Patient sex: F
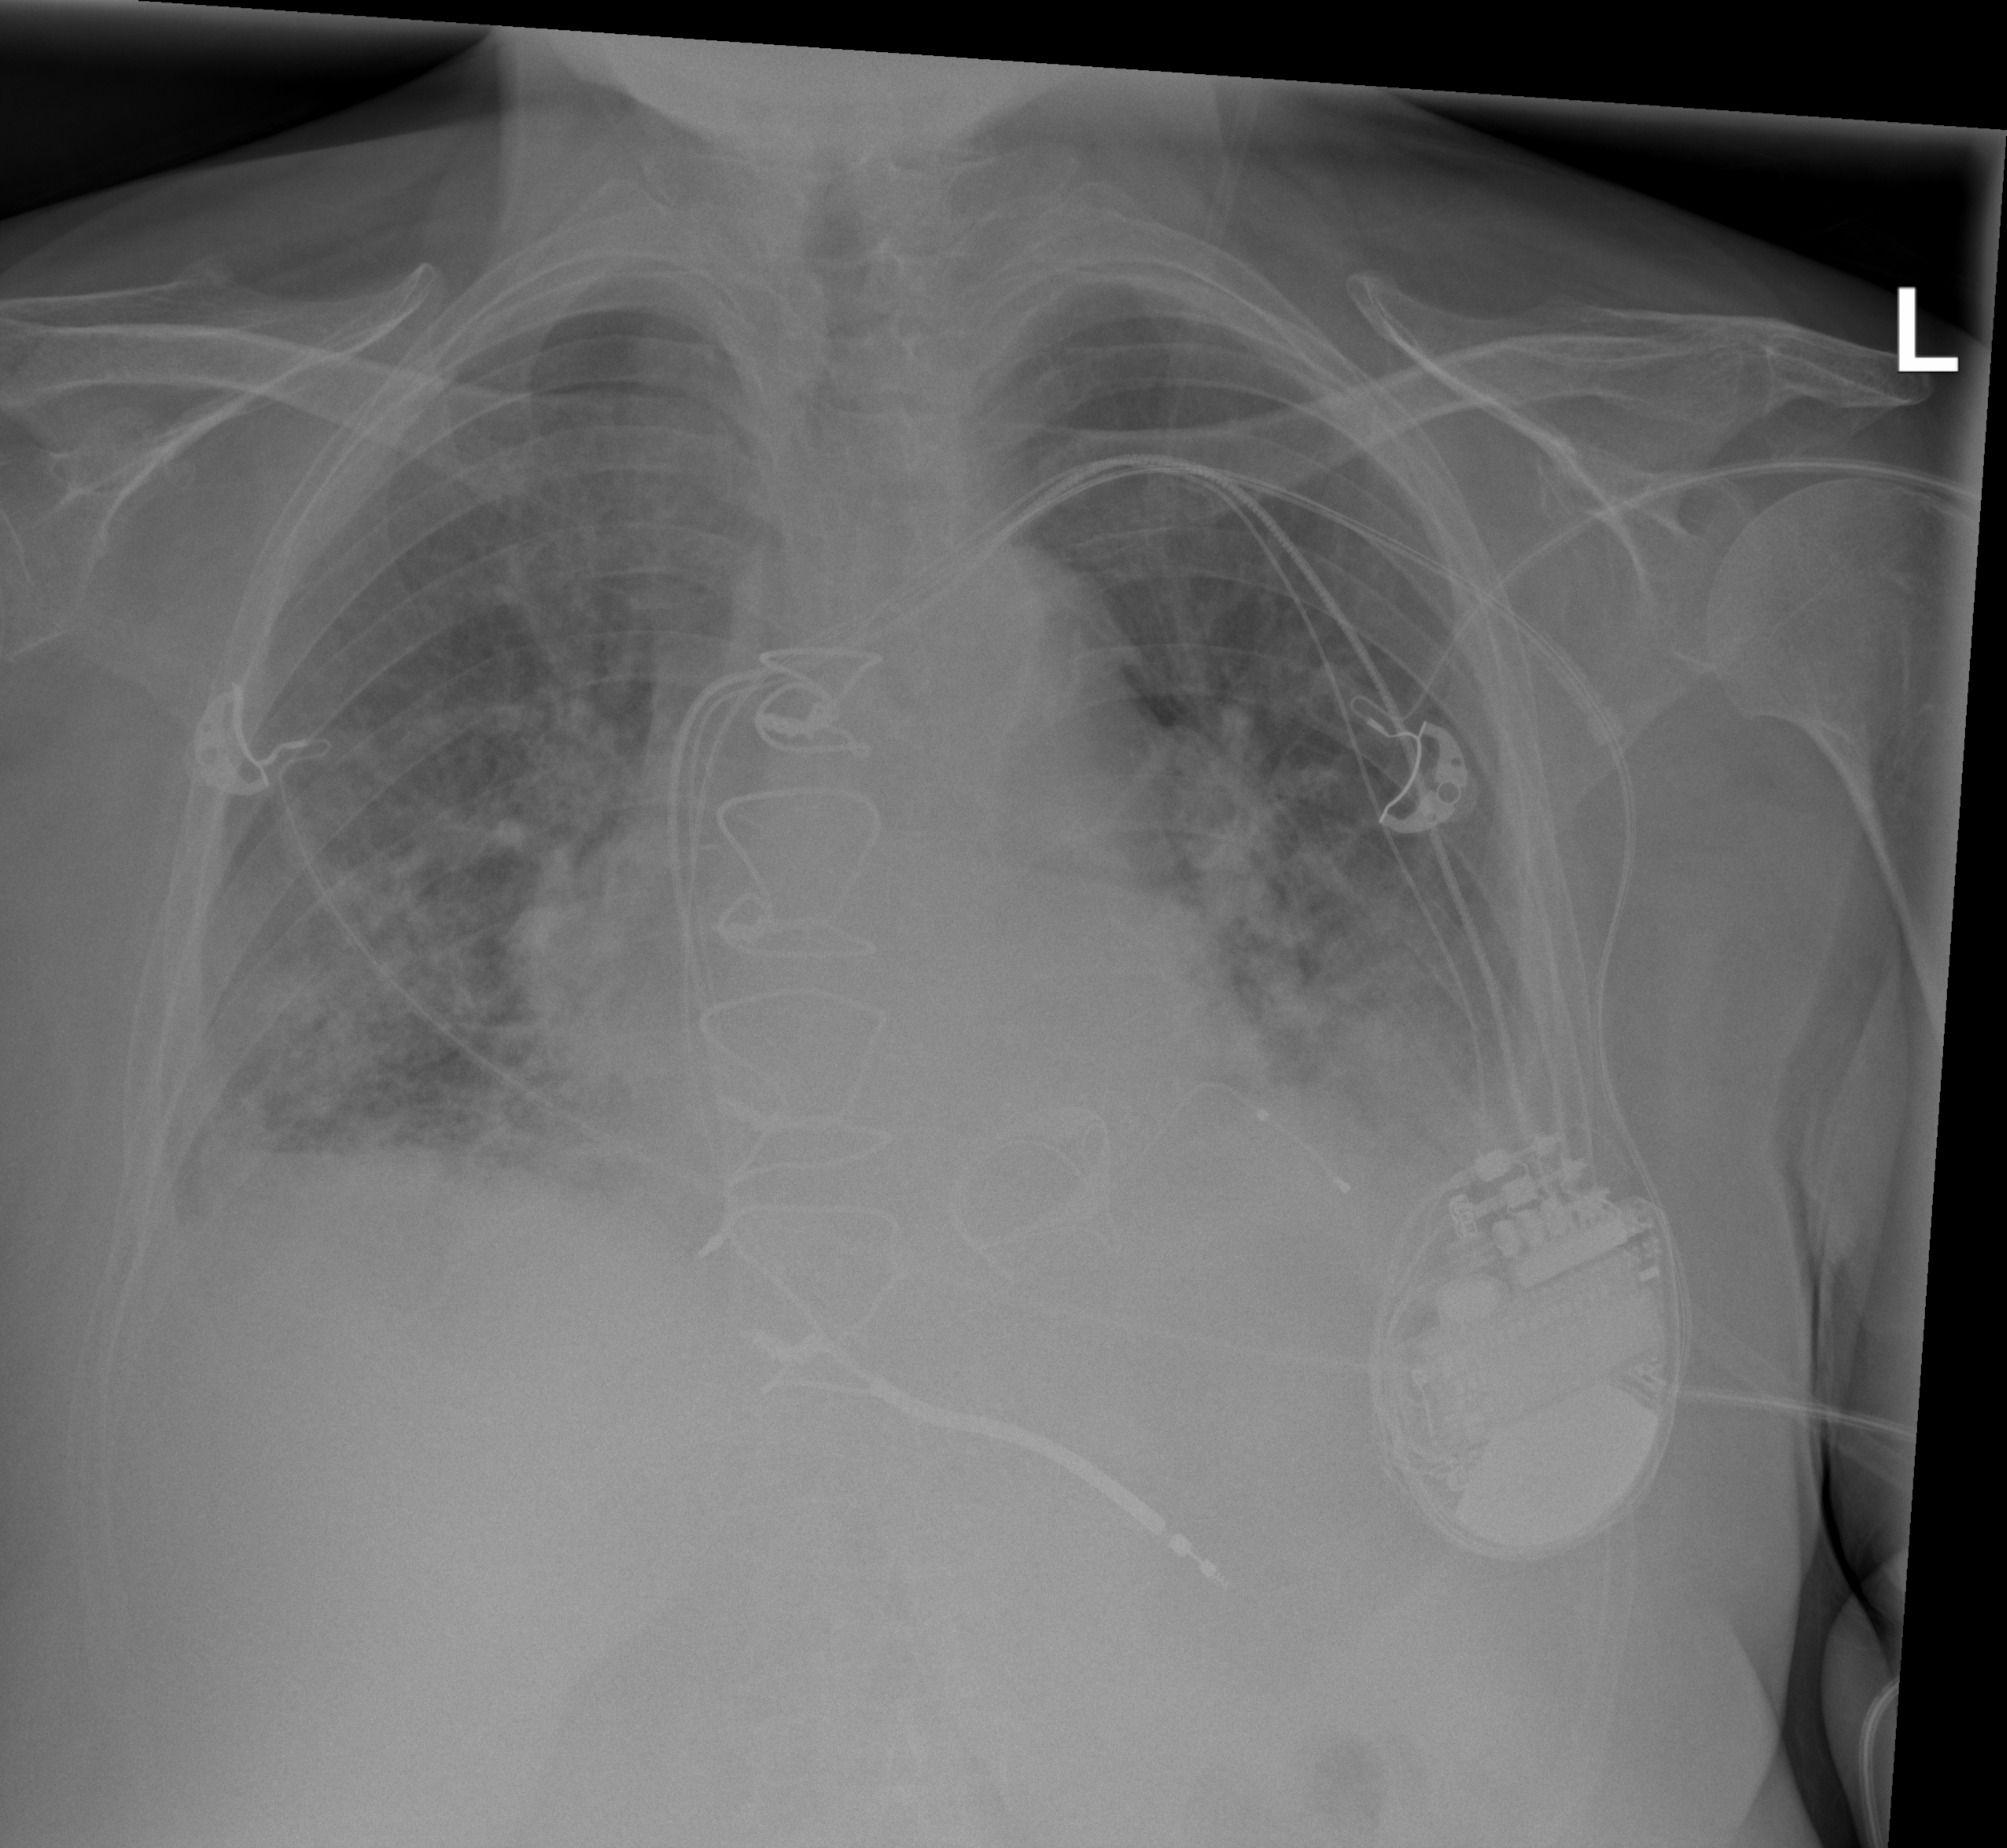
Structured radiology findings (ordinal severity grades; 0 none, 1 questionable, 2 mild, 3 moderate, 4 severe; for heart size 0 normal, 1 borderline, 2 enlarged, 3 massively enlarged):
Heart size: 2
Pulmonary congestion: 3
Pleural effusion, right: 1
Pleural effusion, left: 1
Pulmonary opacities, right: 2
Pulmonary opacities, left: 2
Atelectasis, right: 3
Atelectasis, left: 2